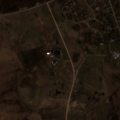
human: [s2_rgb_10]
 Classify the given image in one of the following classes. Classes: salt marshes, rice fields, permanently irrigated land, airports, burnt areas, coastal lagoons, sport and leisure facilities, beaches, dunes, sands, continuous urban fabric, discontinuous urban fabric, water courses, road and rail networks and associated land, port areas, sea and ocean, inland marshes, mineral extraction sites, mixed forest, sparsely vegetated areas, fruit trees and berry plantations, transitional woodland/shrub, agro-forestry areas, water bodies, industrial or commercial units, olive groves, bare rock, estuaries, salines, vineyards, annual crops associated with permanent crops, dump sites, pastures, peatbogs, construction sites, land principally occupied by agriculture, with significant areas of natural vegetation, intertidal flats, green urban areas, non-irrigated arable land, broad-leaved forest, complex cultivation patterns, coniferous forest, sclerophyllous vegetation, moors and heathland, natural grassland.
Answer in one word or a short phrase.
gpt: discontinuous urban fabric, non-irrigated arable land, pastures, complex cultivation patterns, mixed forest